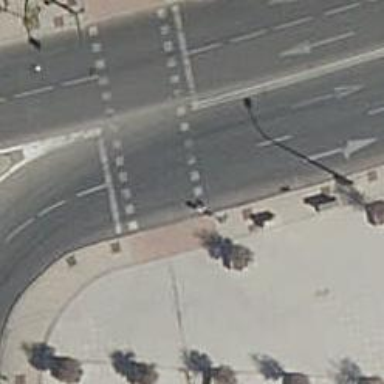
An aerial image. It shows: Road with traffic signals at crossing.